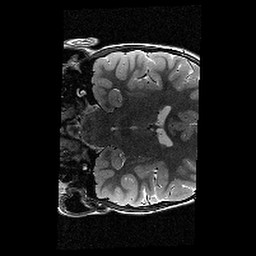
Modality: T2w
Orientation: coronal
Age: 10
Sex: female
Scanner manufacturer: siemens
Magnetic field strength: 3 T
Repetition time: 9.23 s
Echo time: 0.067 s